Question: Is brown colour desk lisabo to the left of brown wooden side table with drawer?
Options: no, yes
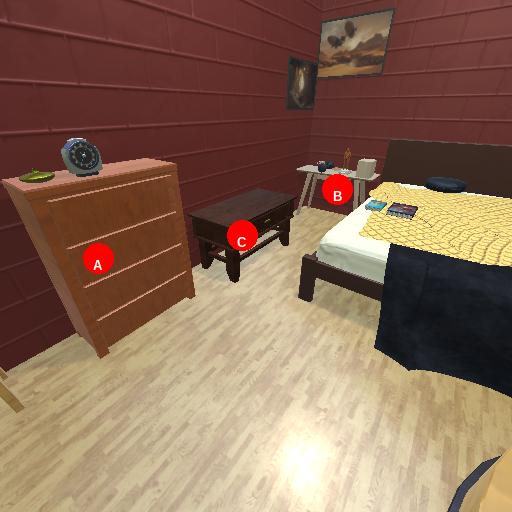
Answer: no